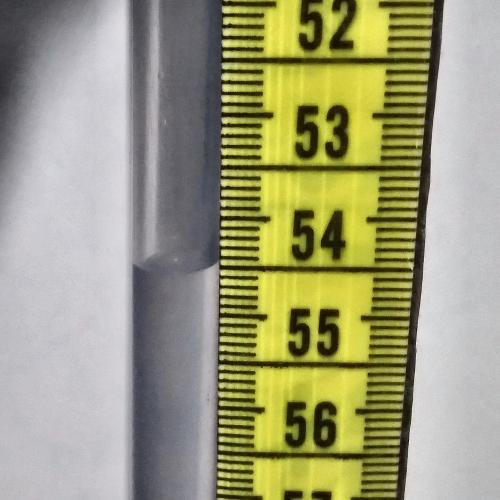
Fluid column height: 54.5 cm